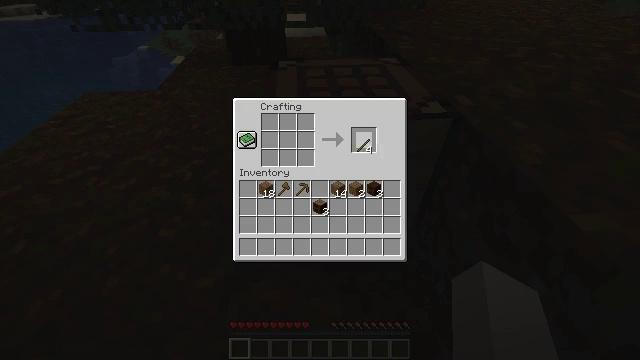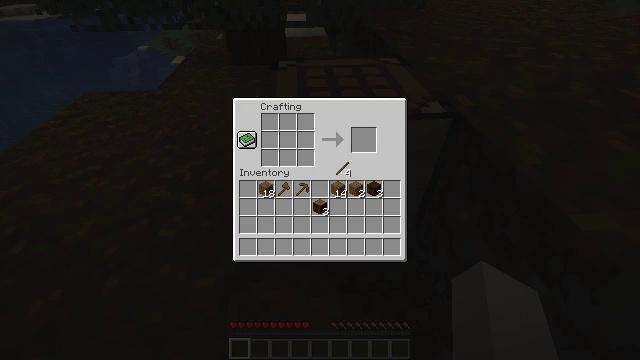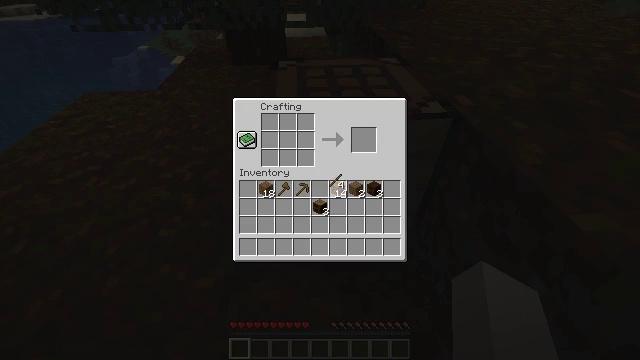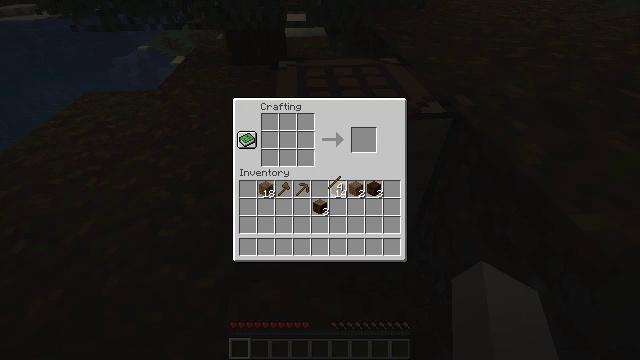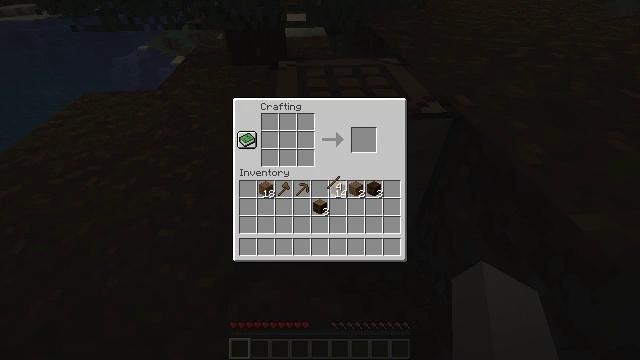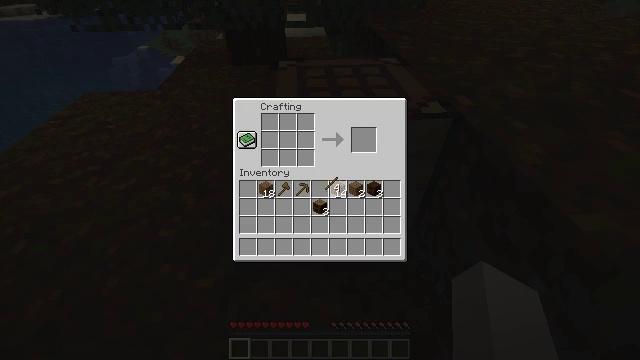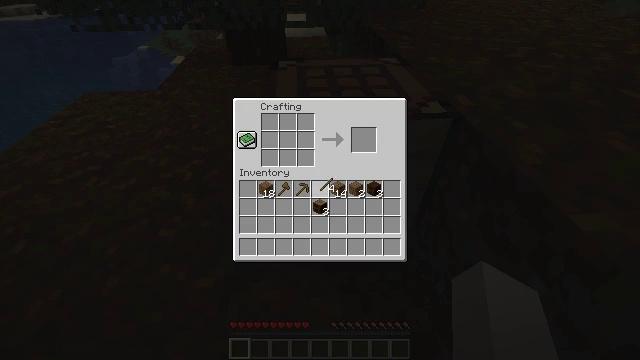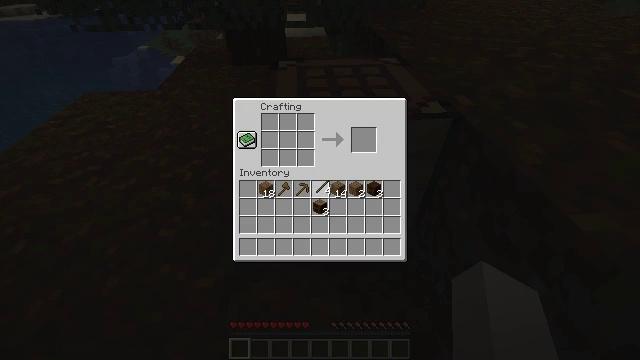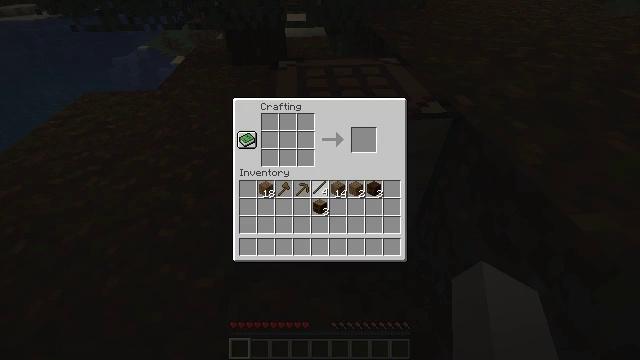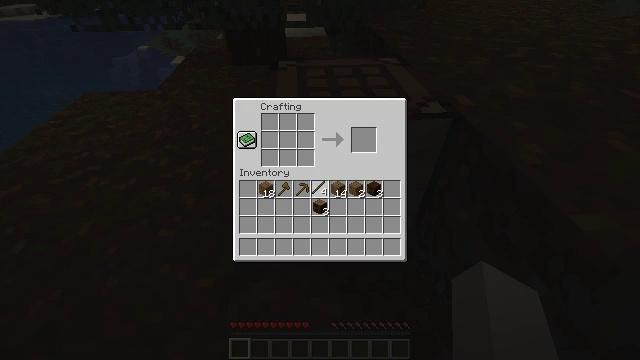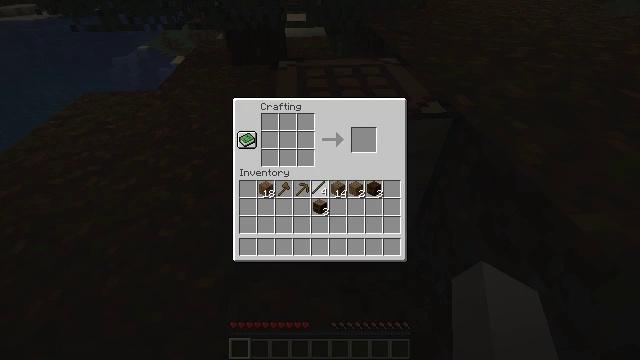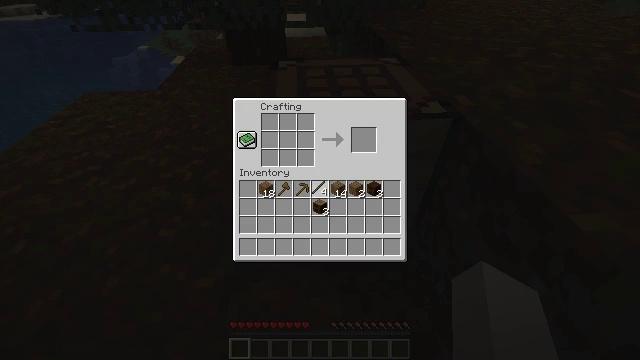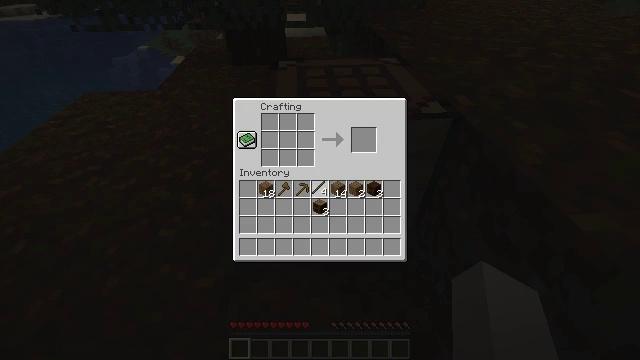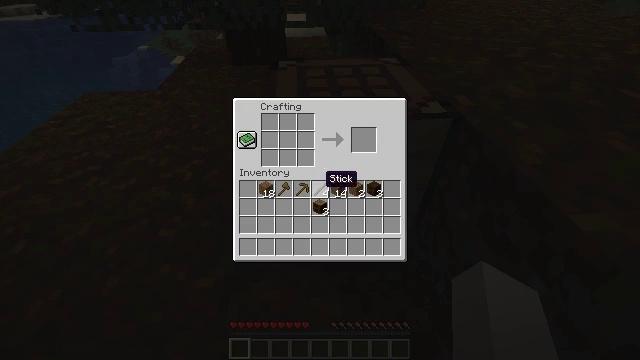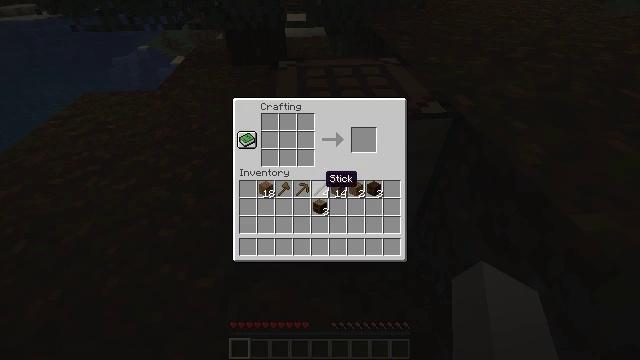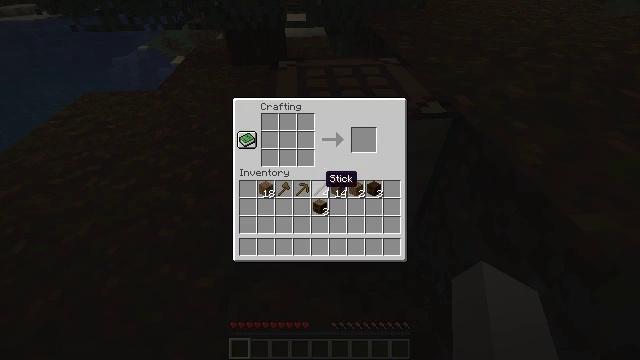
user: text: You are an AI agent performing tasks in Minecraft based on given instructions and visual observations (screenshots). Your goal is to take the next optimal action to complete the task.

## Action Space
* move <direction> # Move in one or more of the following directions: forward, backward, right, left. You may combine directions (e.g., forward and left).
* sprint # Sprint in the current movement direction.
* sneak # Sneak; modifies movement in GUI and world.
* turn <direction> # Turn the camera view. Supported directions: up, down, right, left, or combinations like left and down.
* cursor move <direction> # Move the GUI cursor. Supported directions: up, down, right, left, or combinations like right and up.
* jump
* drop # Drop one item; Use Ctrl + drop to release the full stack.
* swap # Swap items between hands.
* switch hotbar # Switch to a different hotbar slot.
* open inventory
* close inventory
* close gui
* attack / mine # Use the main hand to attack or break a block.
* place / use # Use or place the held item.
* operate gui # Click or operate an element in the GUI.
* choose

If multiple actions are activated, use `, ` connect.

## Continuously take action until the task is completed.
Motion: motion action
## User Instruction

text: Craft a wooden sword by combining wood and stick in a crafting table.
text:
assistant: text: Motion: cursor move left and down, open gui
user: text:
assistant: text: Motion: cursor move left and down
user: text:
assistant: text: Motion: no_op
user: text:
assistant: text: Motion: no_op
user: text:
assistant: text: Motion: no_op
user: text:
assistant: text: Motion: no_op
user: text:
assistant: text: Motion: no_op
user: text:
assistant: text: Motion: no_op
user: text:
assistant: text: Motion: no_op
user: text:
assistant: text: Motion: no_op
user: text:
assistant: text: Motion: operate gui
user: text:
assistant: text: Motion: operate gui
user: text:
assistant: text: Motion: no_op
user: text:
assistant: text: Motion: no_op
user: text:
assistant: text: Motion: no_op
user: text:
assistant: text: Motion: cursor move left
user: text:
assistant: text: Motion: cursor move left
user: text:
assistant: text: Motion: no_op
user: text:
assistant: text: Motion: no_op
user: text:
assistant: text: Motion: no_op
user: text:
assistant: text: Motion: no_op
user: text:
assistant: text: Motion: no_op
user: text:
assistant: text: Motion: no_op
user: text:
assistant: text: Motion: no_op
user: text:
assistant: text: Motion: cursor move right
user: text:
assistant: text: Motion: cursor move right
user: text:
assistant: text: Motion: cursor move right
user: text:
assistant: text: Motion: no_op
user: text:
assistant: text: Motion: no_op
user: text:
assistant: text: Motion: no_op